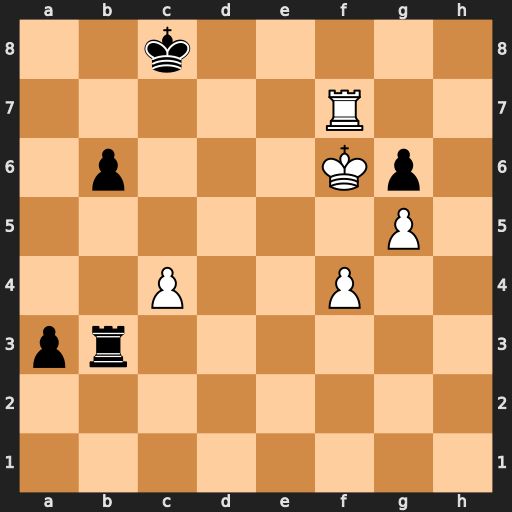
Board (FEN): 2k5/5R2/1p3Kp1/6P1/2P2P2/pr6/8/8
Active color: w
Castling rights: -
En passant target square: -
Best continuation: Ra7 Rf3 Kxg6